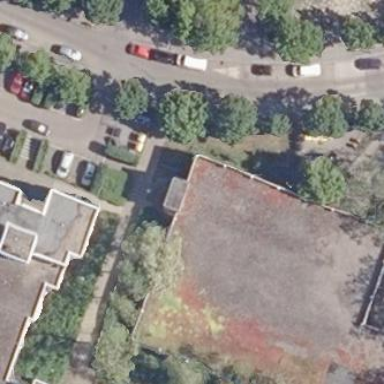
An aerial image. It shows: Flat roof building used for parking.